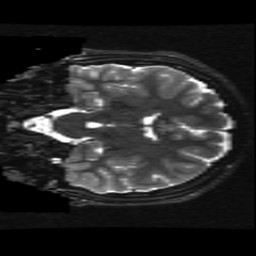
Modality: T2w
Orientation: coronal
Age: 17
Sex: female
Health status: ill
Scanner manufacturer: ge
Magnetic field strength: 3 T
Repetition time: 7.5 s
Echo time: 0.1007 s